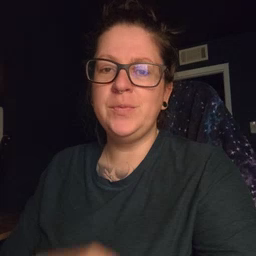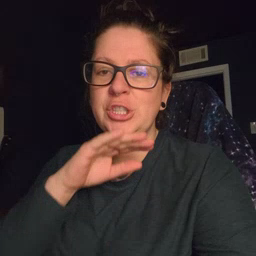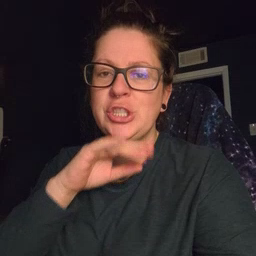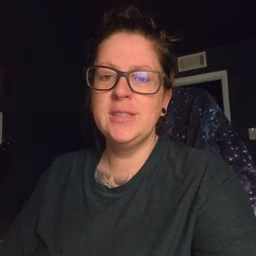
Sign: dirty